Field crop: maize
Growth stage: 2
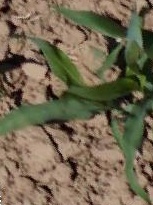
Species: maize